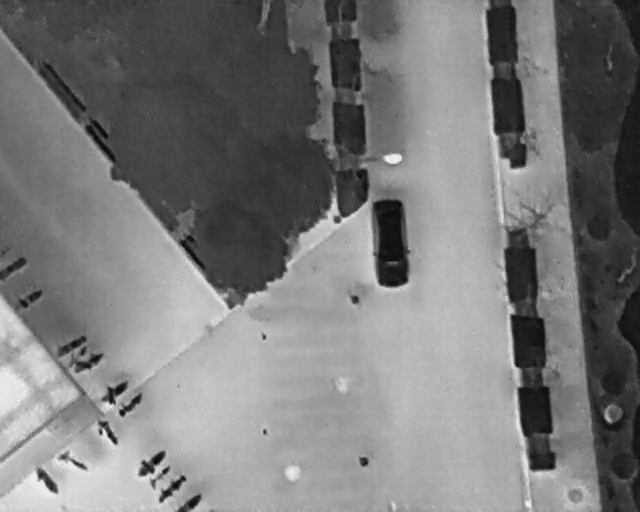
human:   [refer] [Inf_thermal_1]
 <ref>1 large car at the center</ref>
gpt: <box>[[53, 43, 67, 50, 177]]</box>

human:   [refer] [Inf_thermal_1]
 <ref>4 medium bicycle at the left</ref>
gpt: <box>[[0, 49, 4, 55, 2], [3, 55, 5, 61, 146], [9, 63, 12, 70, 150], [11, 66, 13, 72, 133]]</box>

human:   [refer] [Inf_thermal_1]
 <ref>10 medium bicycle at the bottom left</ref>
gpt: <box>[[12, 68, 15, 74, 150], [16, 73, 19, 79, 149], [19, 76, 21, 82, 141], [22, 86, 25, 94, 141], [23, 89, 26, 96, 141], [25, 91, 27, 99, 141], [28, 95, 30, 100, 2], [14, 82, 19, 86, 147], [8, 88, 14, 91, 120], [4, 92, 9, 95, 139]]</box>